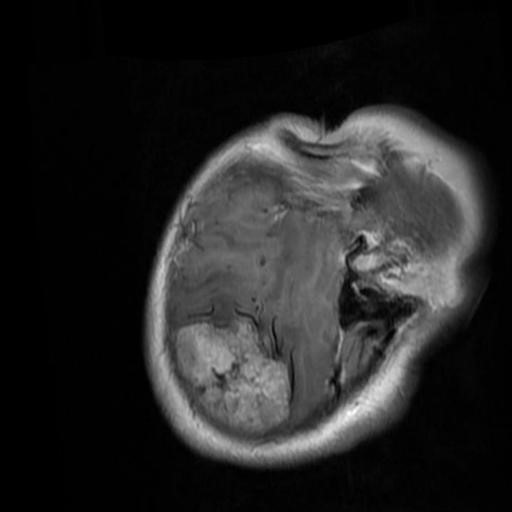
Label: brain_menin